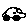
Label: car